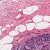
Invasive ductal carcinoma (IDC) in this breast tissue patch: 0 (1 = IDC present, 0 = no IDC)